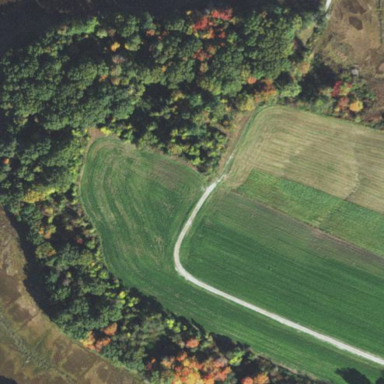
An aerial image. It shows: Mixed woodland area with variety of leaf types and cycles.